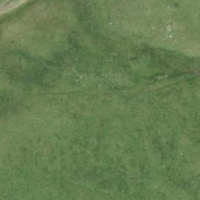
EUNIS habitat code: 26
Species observed at this site:
Arnica montana
Allium schoenoprasum